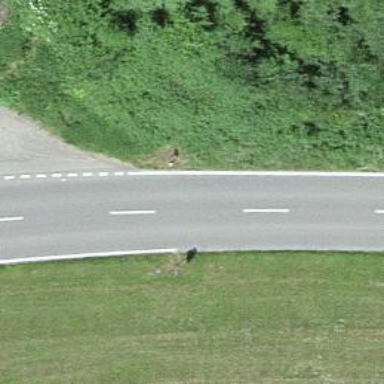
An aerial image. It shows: Secondary road with asphalt surface.